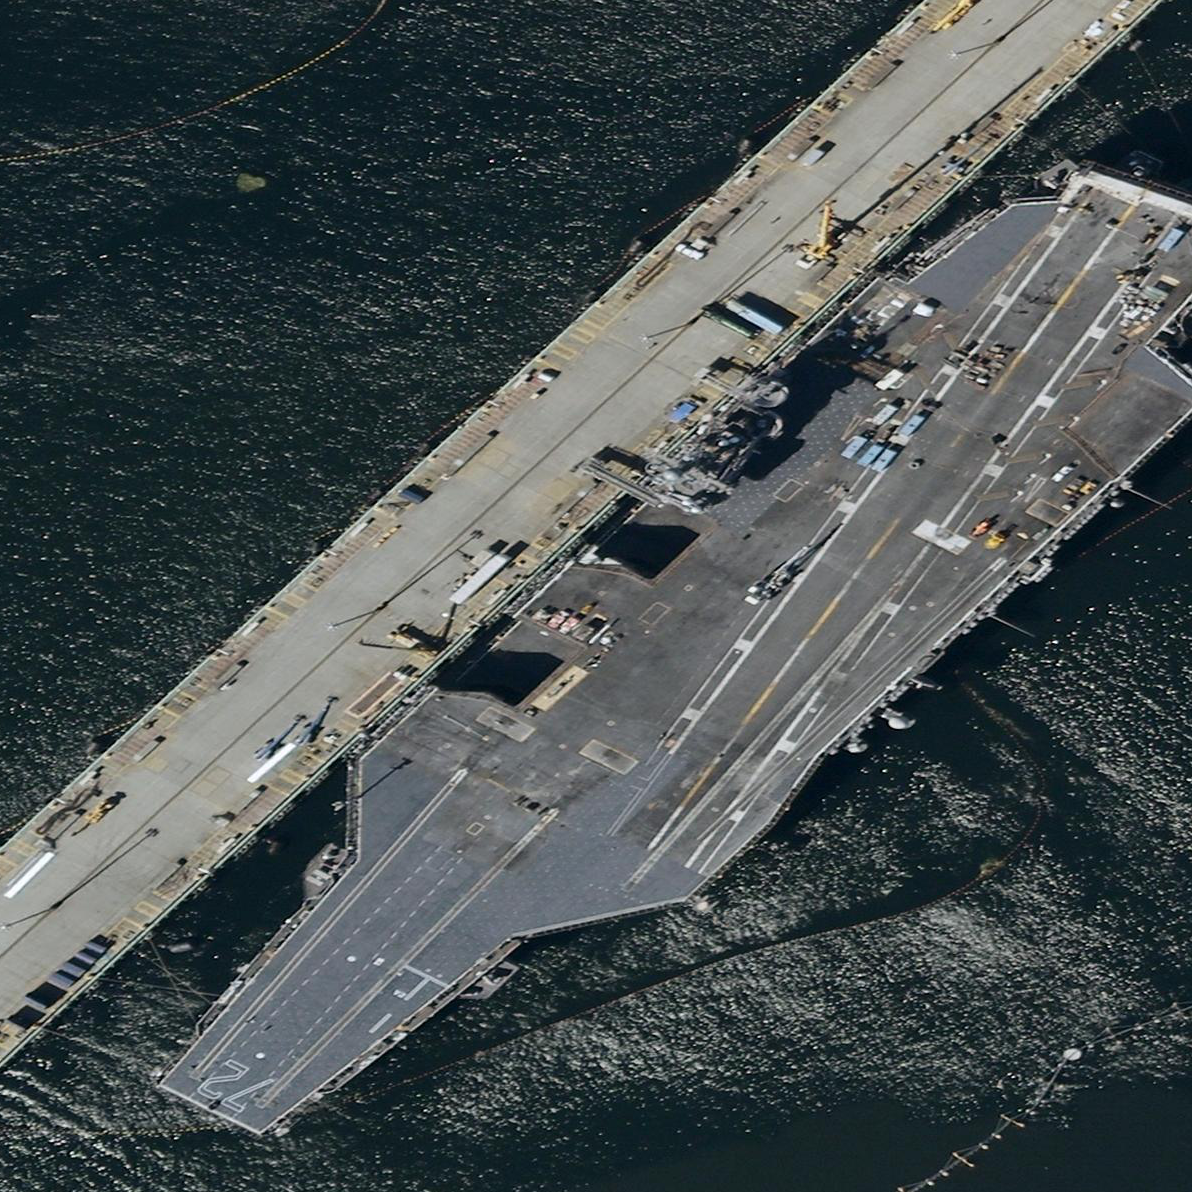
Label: Nimitz-class_aircraft_carrier